Field crop: maize
Growth stage: 1
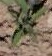
Species: atriplex